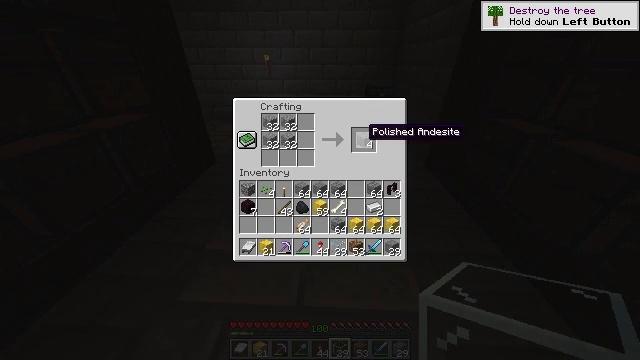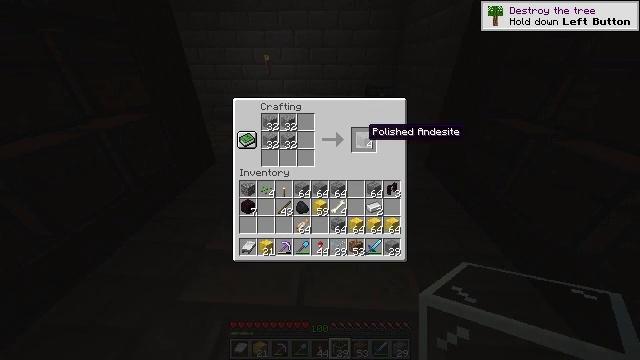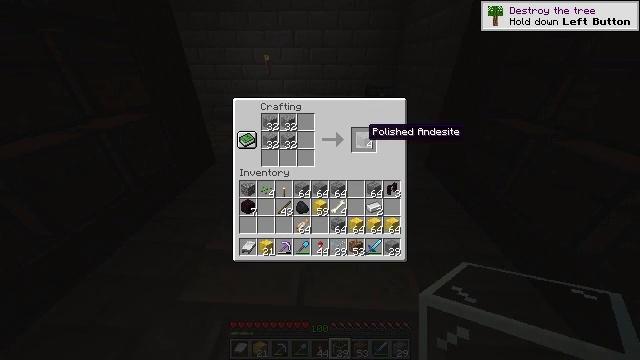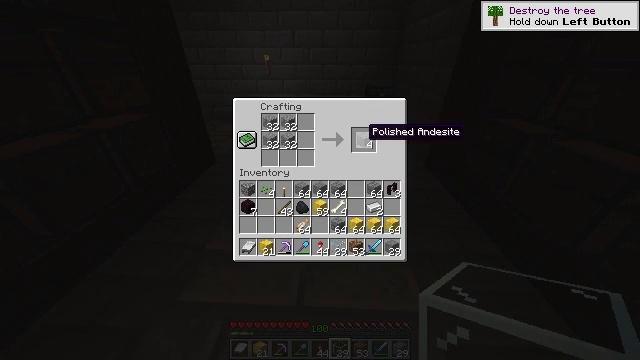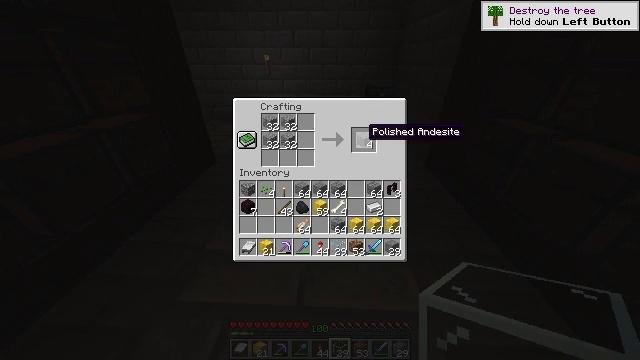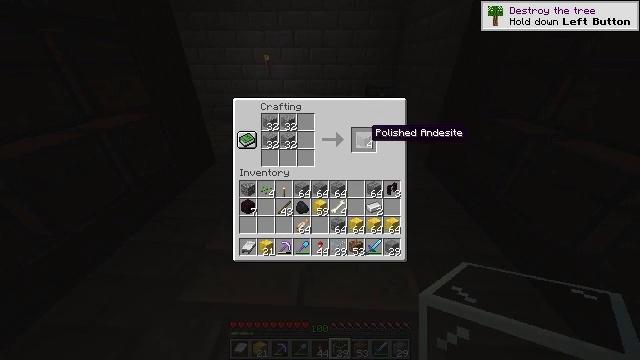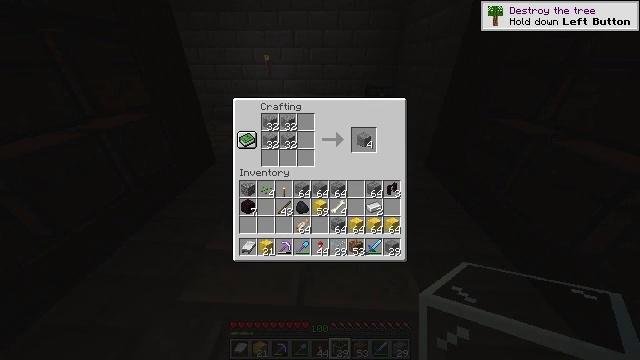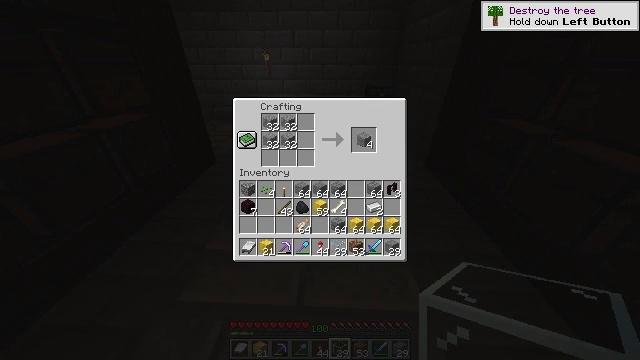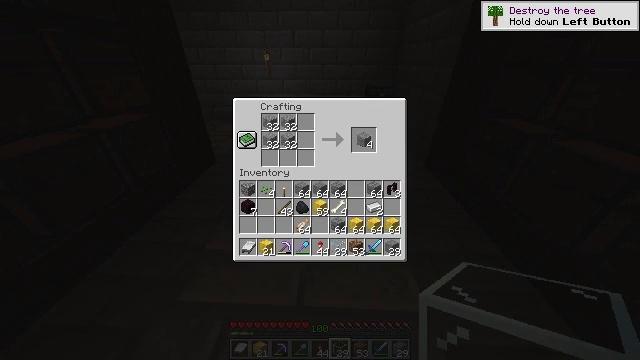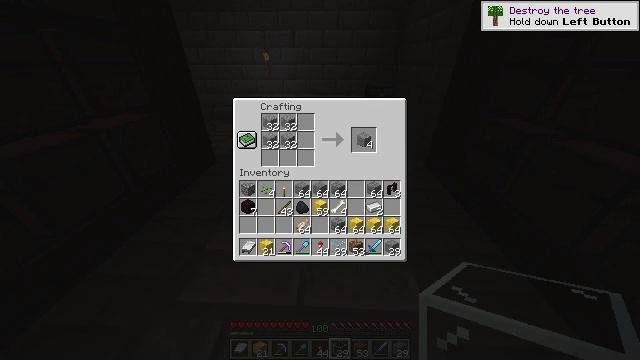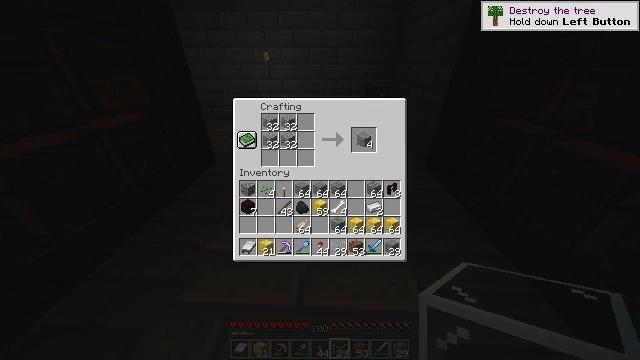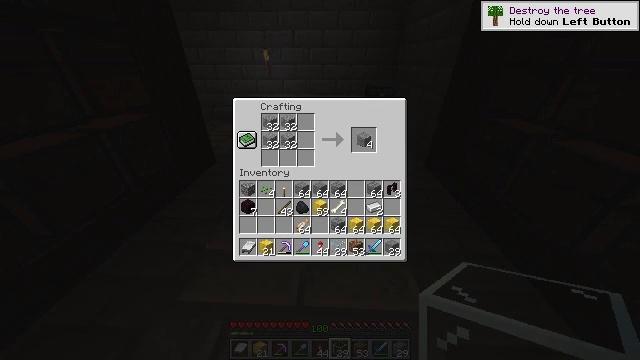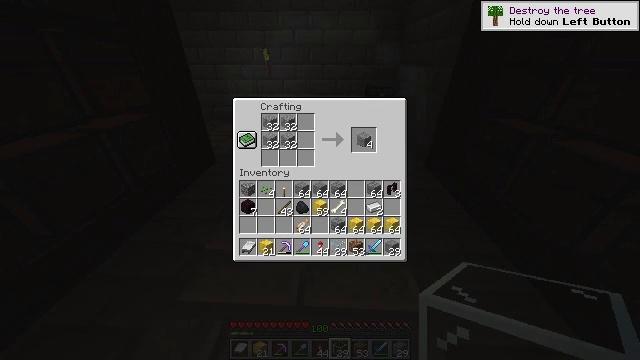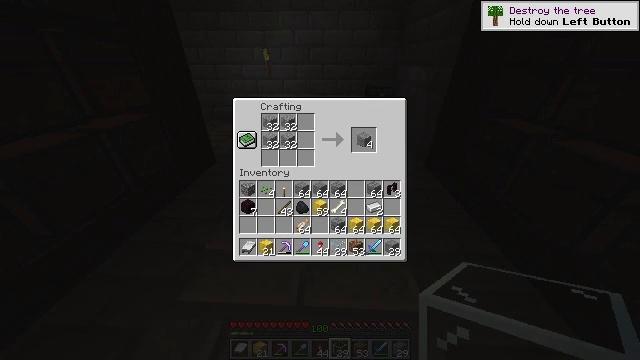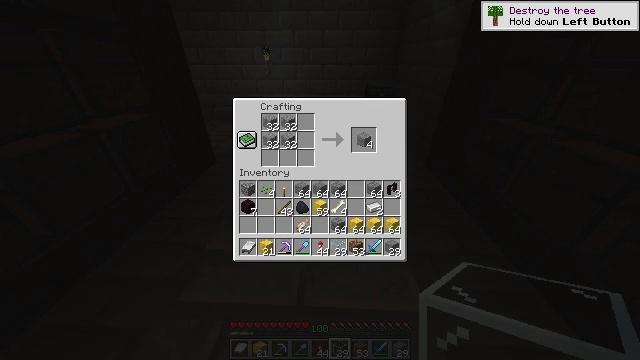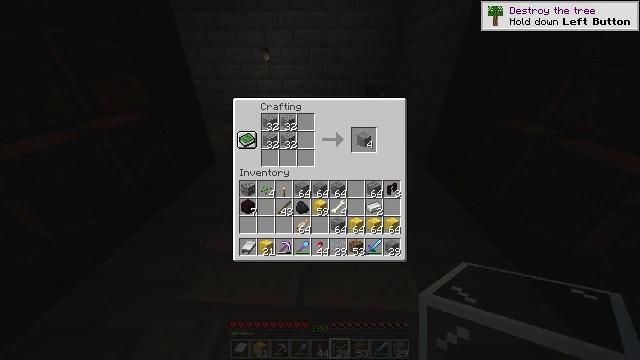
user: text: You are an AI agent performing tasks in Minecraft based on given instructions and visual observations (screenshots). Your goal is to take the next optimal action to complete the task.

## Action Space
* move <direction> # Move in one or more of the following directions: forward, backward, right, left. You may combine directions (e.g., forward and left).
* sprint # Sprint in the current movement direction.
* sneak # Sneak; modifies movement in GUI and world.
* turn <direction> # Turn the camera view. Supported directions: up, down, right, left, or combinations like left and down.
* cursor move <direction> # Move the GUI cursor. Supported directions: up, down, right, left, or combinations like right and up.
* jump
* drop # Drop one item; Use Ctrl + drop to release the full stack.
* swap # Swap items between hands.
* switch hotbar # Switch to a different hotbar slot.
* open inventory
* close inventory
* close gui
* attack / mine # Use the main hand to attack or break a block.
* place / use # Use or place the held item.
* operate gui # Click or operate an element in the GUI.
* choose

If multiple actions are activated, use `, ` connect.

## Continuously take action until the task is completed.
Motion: motion action
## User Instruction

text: Combine four andesite in the crafting table to craft polished andesite.
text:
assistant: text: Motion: no_op
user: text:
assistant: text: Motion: no_op
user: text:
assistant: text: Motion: no_op
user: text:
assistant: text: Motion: no_op
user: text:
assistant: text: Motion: no_op
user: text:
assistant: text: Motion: cursor move right
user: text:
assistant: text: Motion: cursor move right and up
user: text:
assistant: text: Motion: cursor move left
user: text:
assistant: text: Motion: no_op
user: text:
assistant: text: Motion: cursor move right
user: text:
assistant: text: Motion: no_op
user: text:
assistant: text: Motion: no_op
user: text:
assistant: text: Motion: no_op
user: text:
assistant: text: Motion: no_op
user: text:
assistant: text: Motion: no_op
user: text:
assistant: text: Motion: no_op
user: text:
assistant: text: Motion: no_op
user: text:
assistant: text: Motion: no_op
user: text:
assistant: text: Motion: no_op
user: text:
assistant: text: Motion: no_op
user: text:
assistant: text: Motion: cursor move left
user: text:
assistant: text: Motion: cursor move left
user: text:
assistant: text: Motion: no_op
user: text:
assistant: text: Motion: cursor move left and up
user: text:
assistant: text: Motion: no_op
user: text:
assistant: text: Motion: no_op
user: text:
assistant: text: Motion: no_op
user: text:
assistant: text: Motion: no_op
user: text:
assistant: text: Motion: no_op
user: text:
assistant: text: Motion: no_op